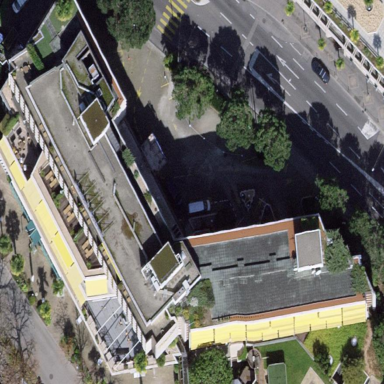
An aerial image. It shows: Hotel building.